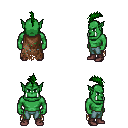
a pixel art fantasy rpg character, male body template, orc, green skin, brown tattered cape, teal pants, green mohawk hairstyle, maroon shoes, four views (front, back, left, right), 2x2 character sprite sheet, small pixel art, hard edges, no anti-aliasing